Question: Is this something which is possible in MS Access or SQL Server? I tried it in different ways using 'GROUP BY' clause.
I want to find out the duplicates (concatenating Sales Order and Item) with the sequential number. Column 'schedule' is what I am looking for.

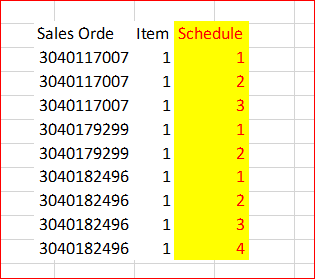
Answer: Try this sample data .You will get exact answer you need..
'''
Begin Tran
create table sales
(
salesorder varchar(15),
item varchar(5)
)
insert into sales values('<PHONE>',1)
insert into sales values('<PHONE>',1)
insert into sales values('<PHONE>',1)
insert into sales values('<PHONE>',1)
insert into sales values('<PHONE>',1)
insert into sales values('<PHONE>',1)
insert into sales values('<PHONE>',1)
insert into sales values('<PHONE>',1)
insert into sales values('<PHONE>',1)
select * from sales
;With CTE(Schedule,salesorder,item,concats)
as
(
SELECT ROW_NUMBER() OVER(PARTITION by salesorder,item ORDER BY salesorder )
AS duplicates,salesorder,item,salesorder+''+item
FROM sales
)
--Now get Duplicate Records
select 'Duplicate_Records'* FROM CTE
WHERE Schedule > 1
rollback tran
'''
Replace this query==>
"select 'Duplicate_Records'* FROM CTE
WHERE Schedule > 1"
by this one "select 'All_Records'* FROM CTE" to get all records